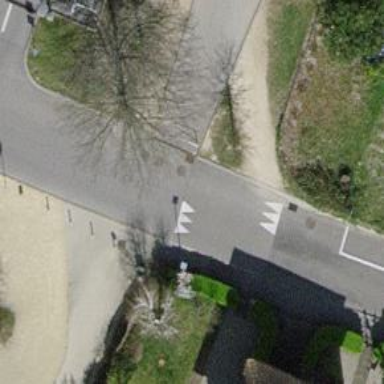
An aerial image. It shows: Kerb serving as barrier.